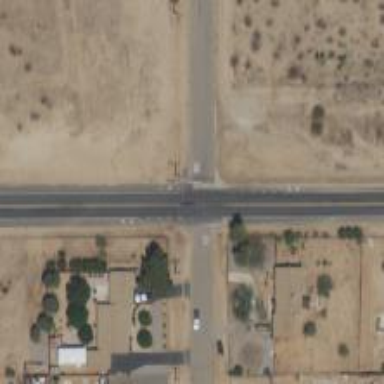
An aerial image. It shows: Road with stop sign.